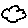
Label: cloud